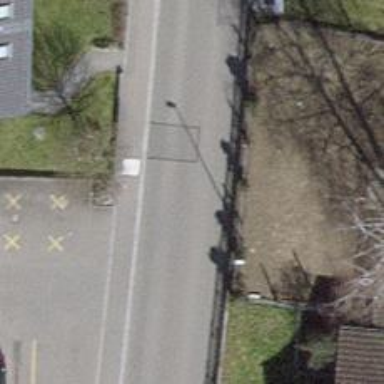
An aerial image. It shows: Public transport stop position.